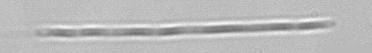
Label: Leptocylindrus